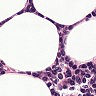
Metastatic tissue present: no